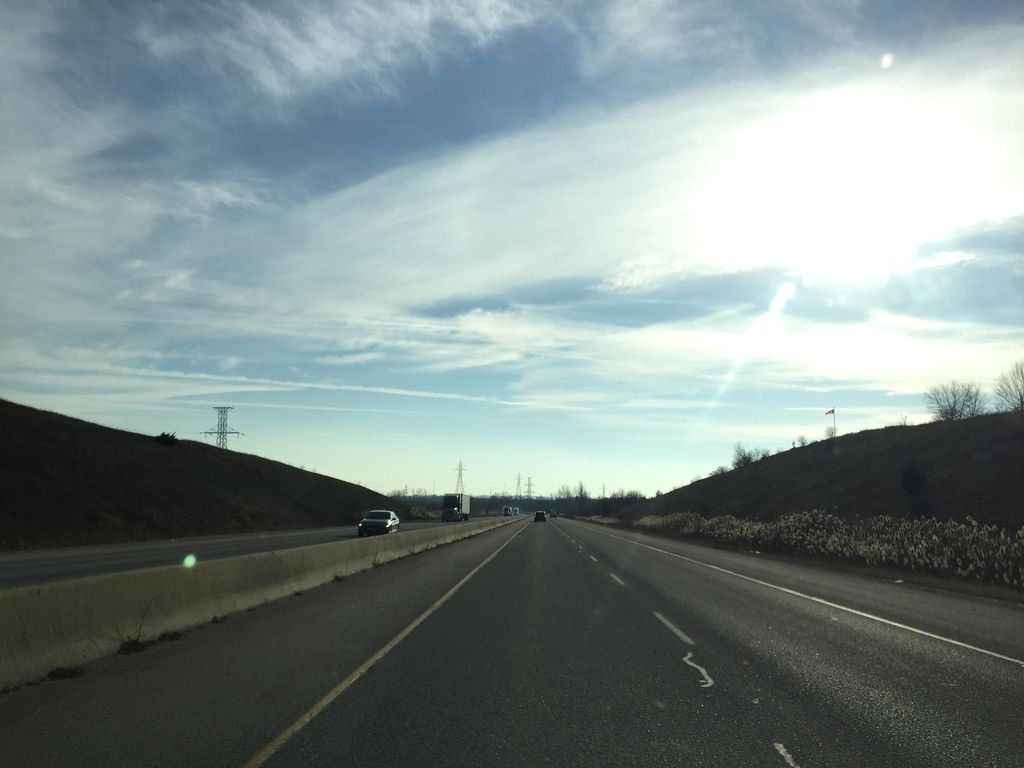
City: kitchener-waterloo